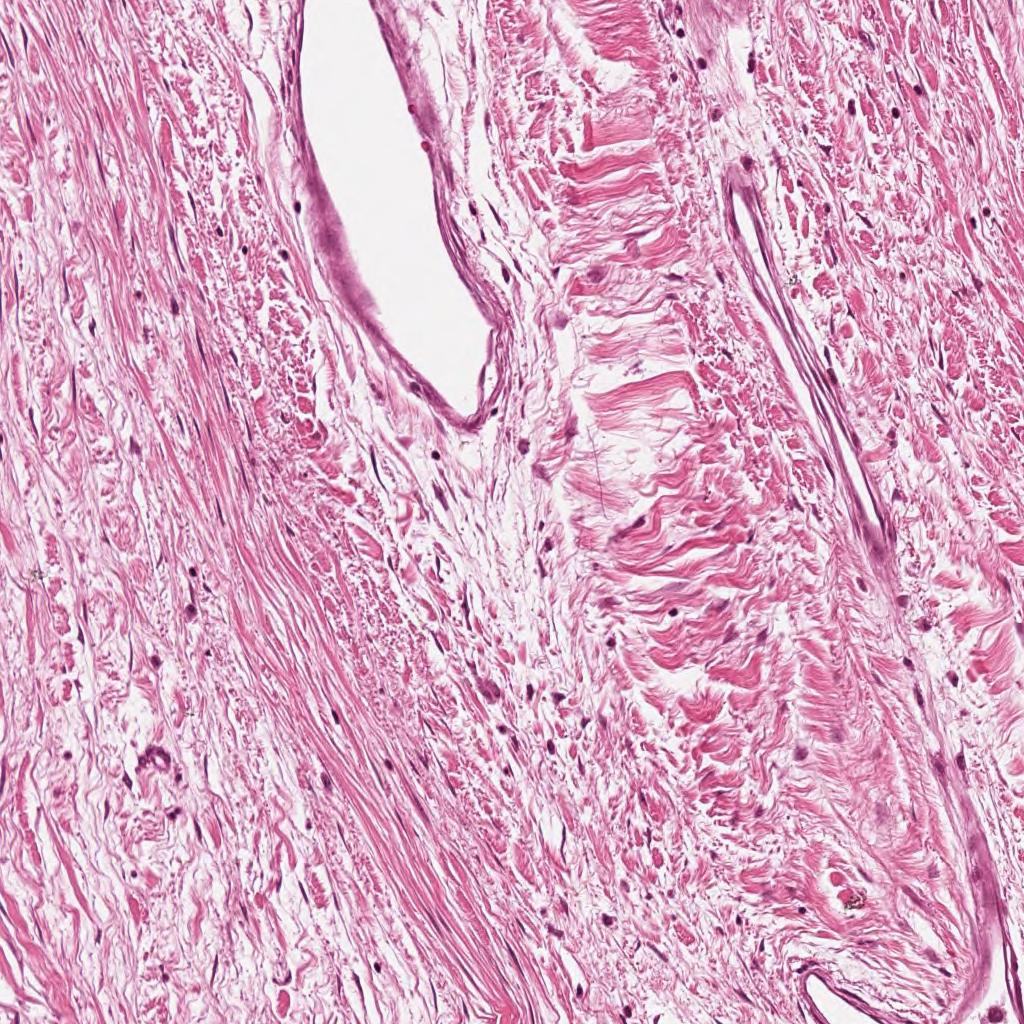
Label: Non-Tumor